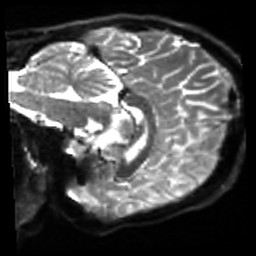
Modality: sbref
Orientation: sagittal
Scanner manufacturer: siemens
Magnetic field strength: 3 T
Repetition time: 4 s
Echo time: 0.0594 s